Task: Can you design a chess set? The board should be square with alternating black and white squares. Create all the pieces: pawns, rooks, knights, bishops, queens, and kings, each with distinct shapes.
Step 2024:
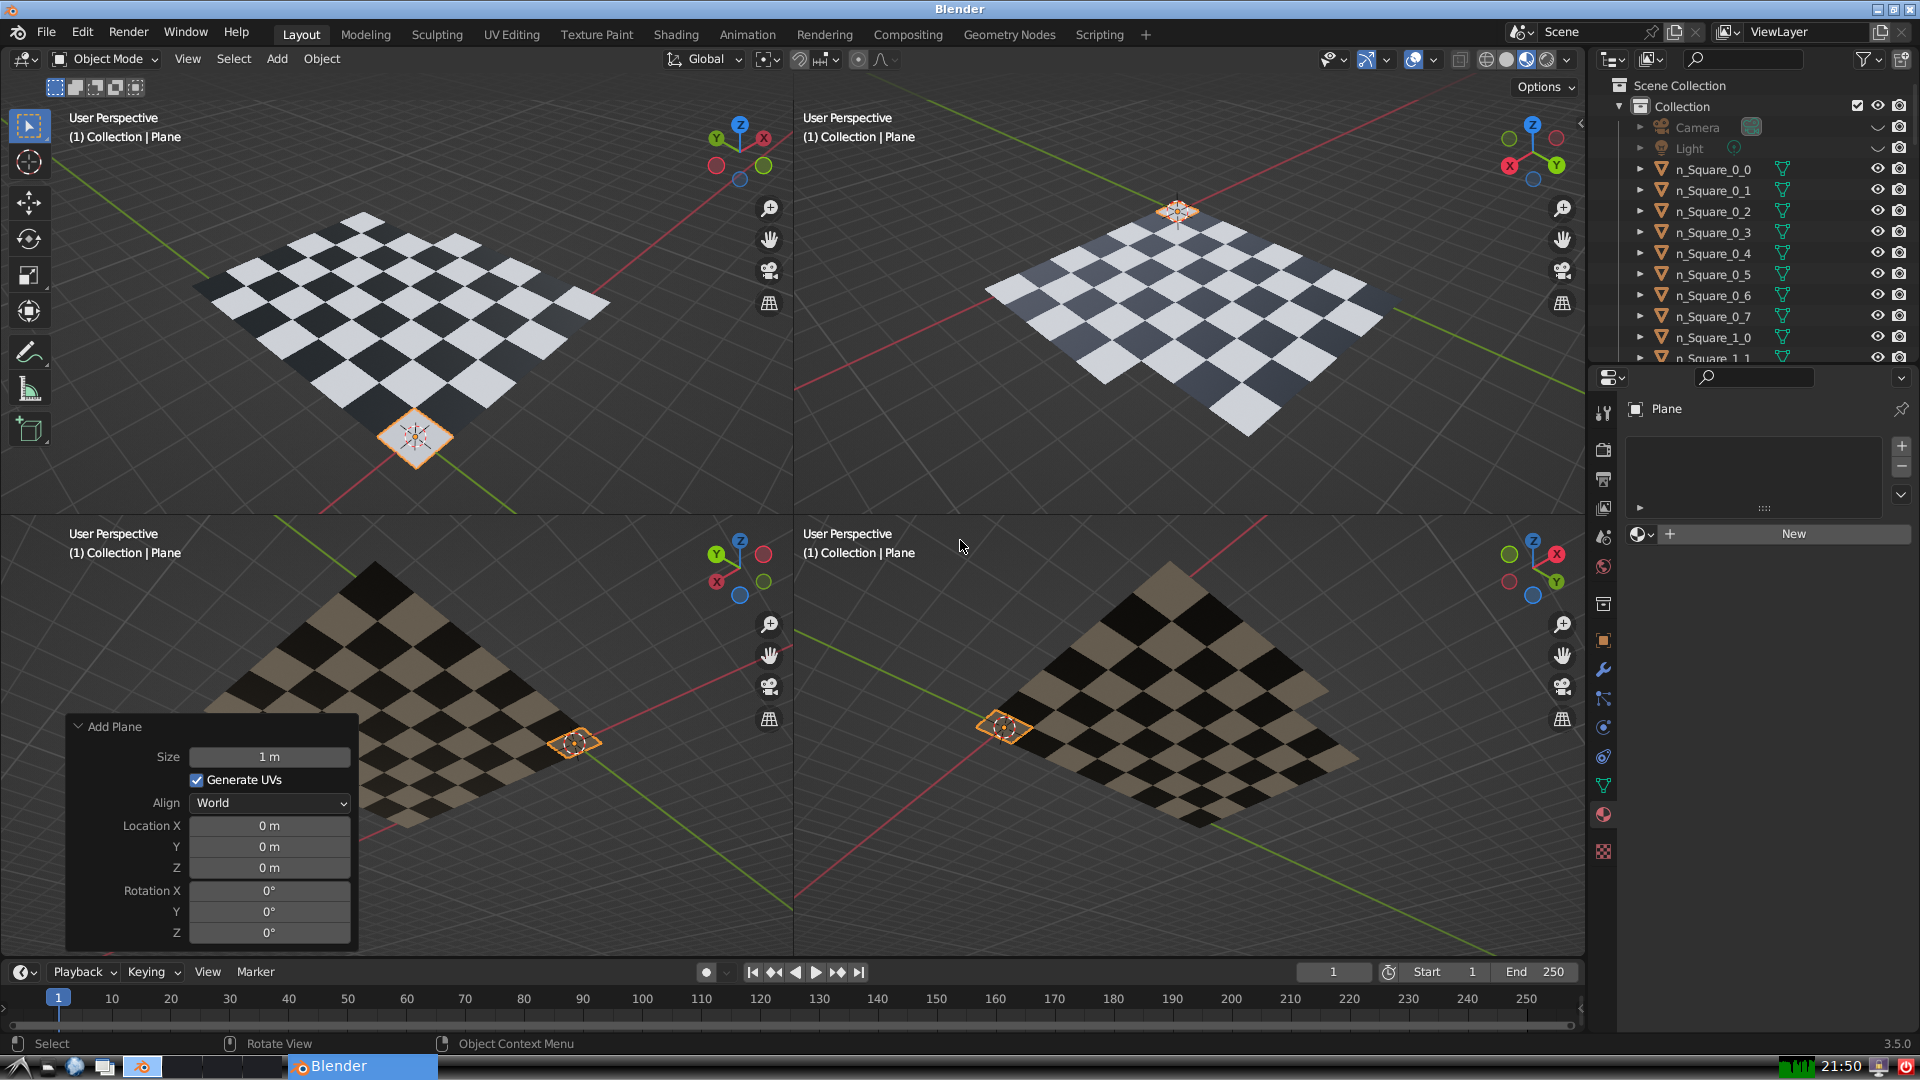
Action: {"key_press": ['Ctrl, Home']}